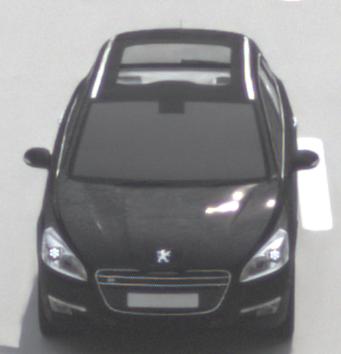
Make: Peugeot
Model: 508 SW 120 VTi
Detailed model: 508 (I) SW
Model produced from: 2011/03
Model produced until: 2014/05
Doors: 5
Color: black
Road condition: dry road
Daytime: morning or afternoon
Contrast: low contrast